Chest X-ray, AP view. Patient: 15 years old, sex M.
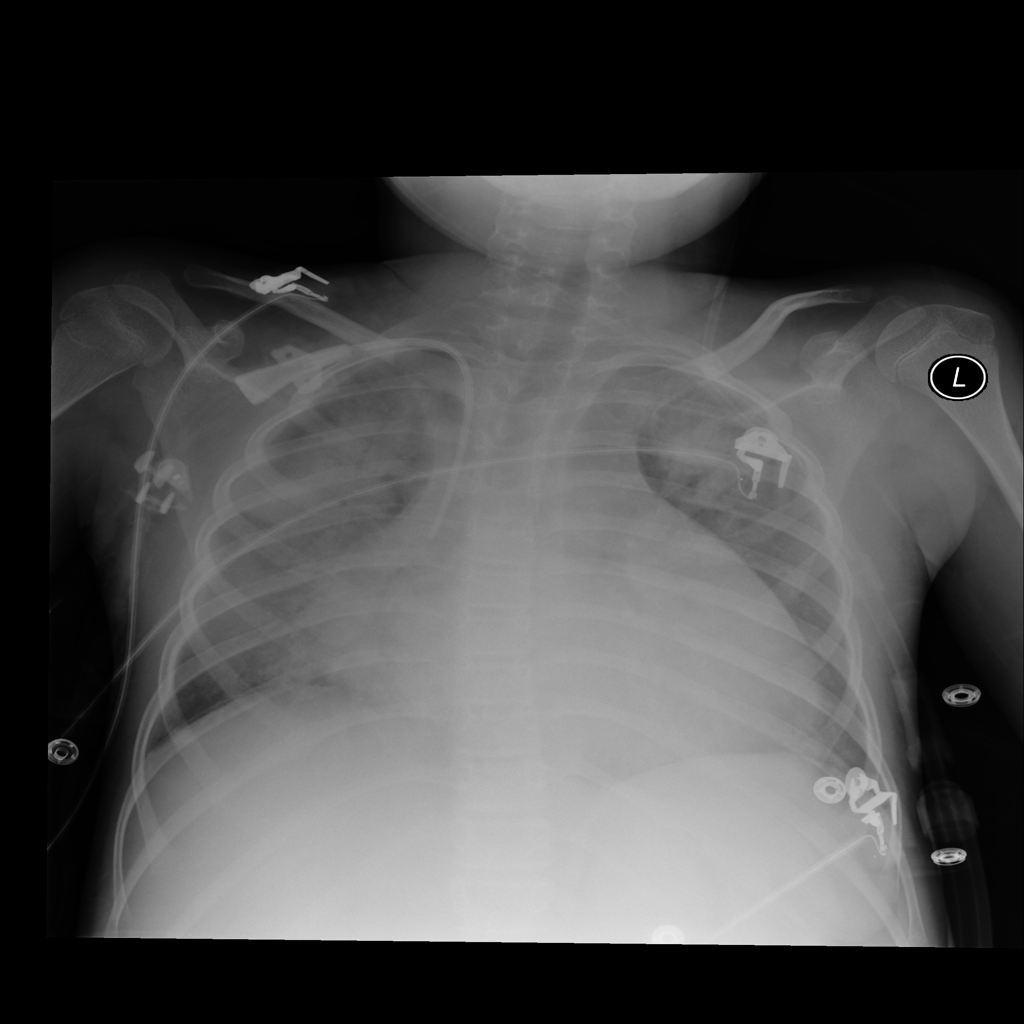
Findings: Cardiomegaly, Infiltration